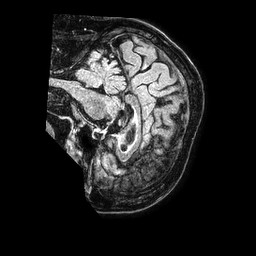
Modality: FLAIR
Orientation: sagittal
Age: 76
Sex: male
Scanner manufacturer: philips
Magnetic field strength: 1.5 T
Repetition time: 4.8 s
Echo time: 0.3 s